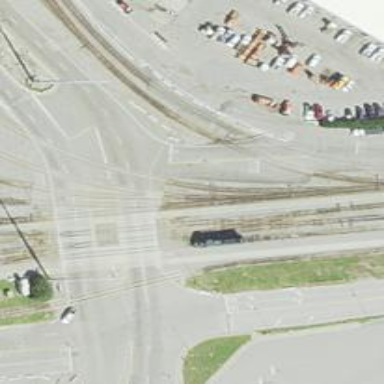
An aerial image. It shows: Railway level crossing.